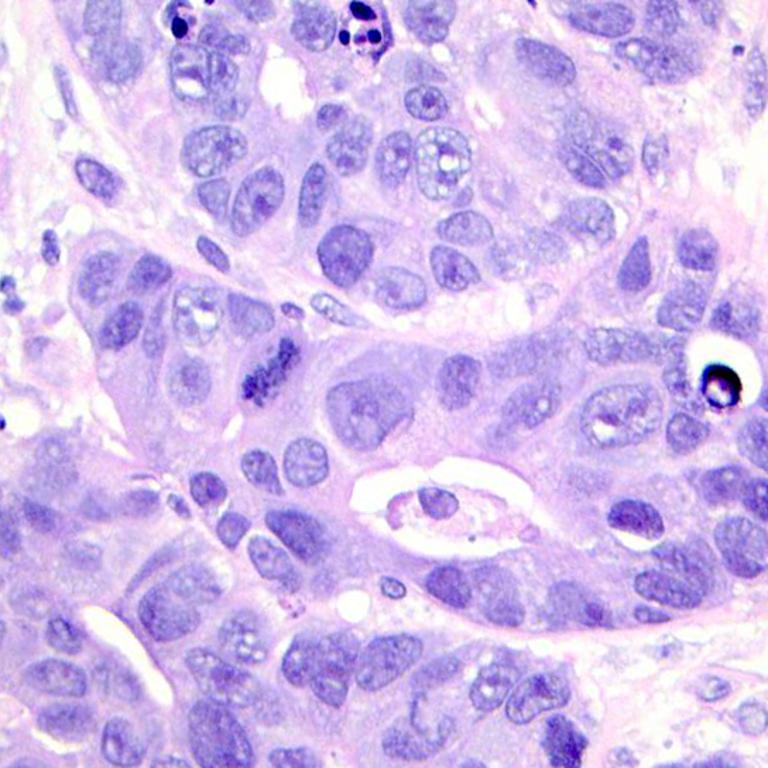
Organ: colon
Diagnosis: adenocarcinomas